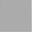
Piece: xx